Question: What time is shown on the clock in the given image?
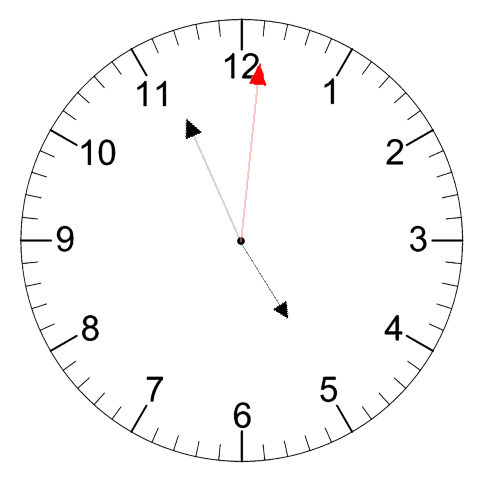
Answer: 04:56:01